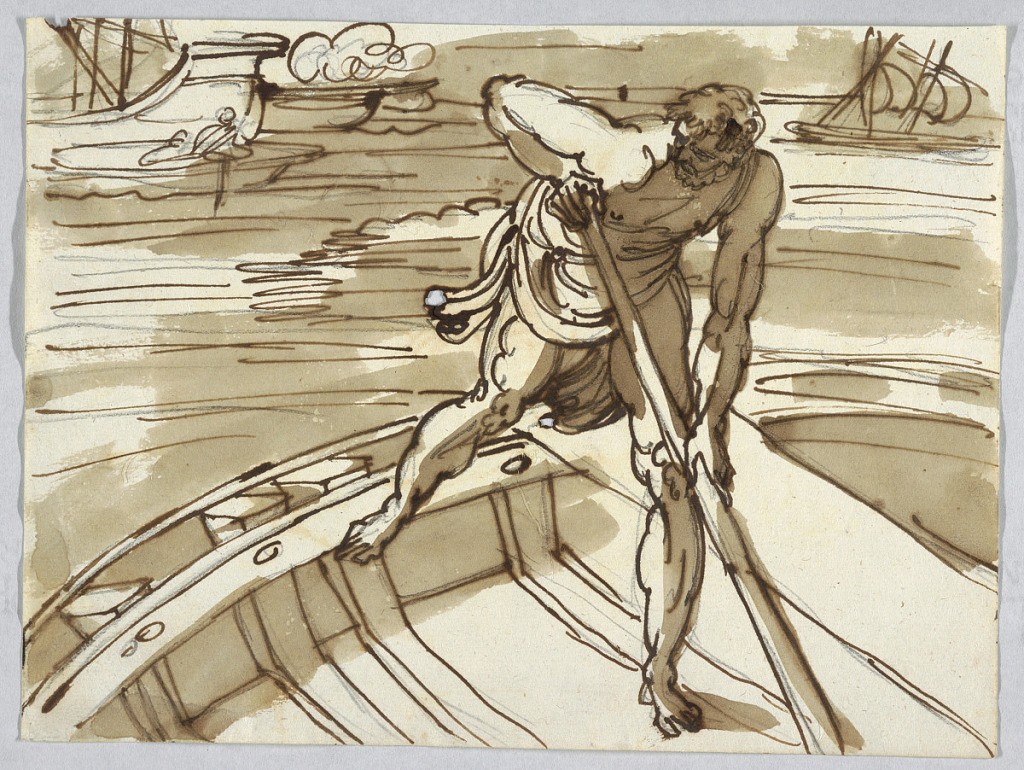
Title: A Boatman after The Victory of Leo IV over the Saracens, after Raphael
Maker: Felice Giani, Italian, 1758–1823
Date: ca. 1820
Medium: Pen and brown ink (iron gall ink) on off white laid paper
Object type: Drawing
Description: A young man in a boat, his weight on one foot. Water with ships in background.